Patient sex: M
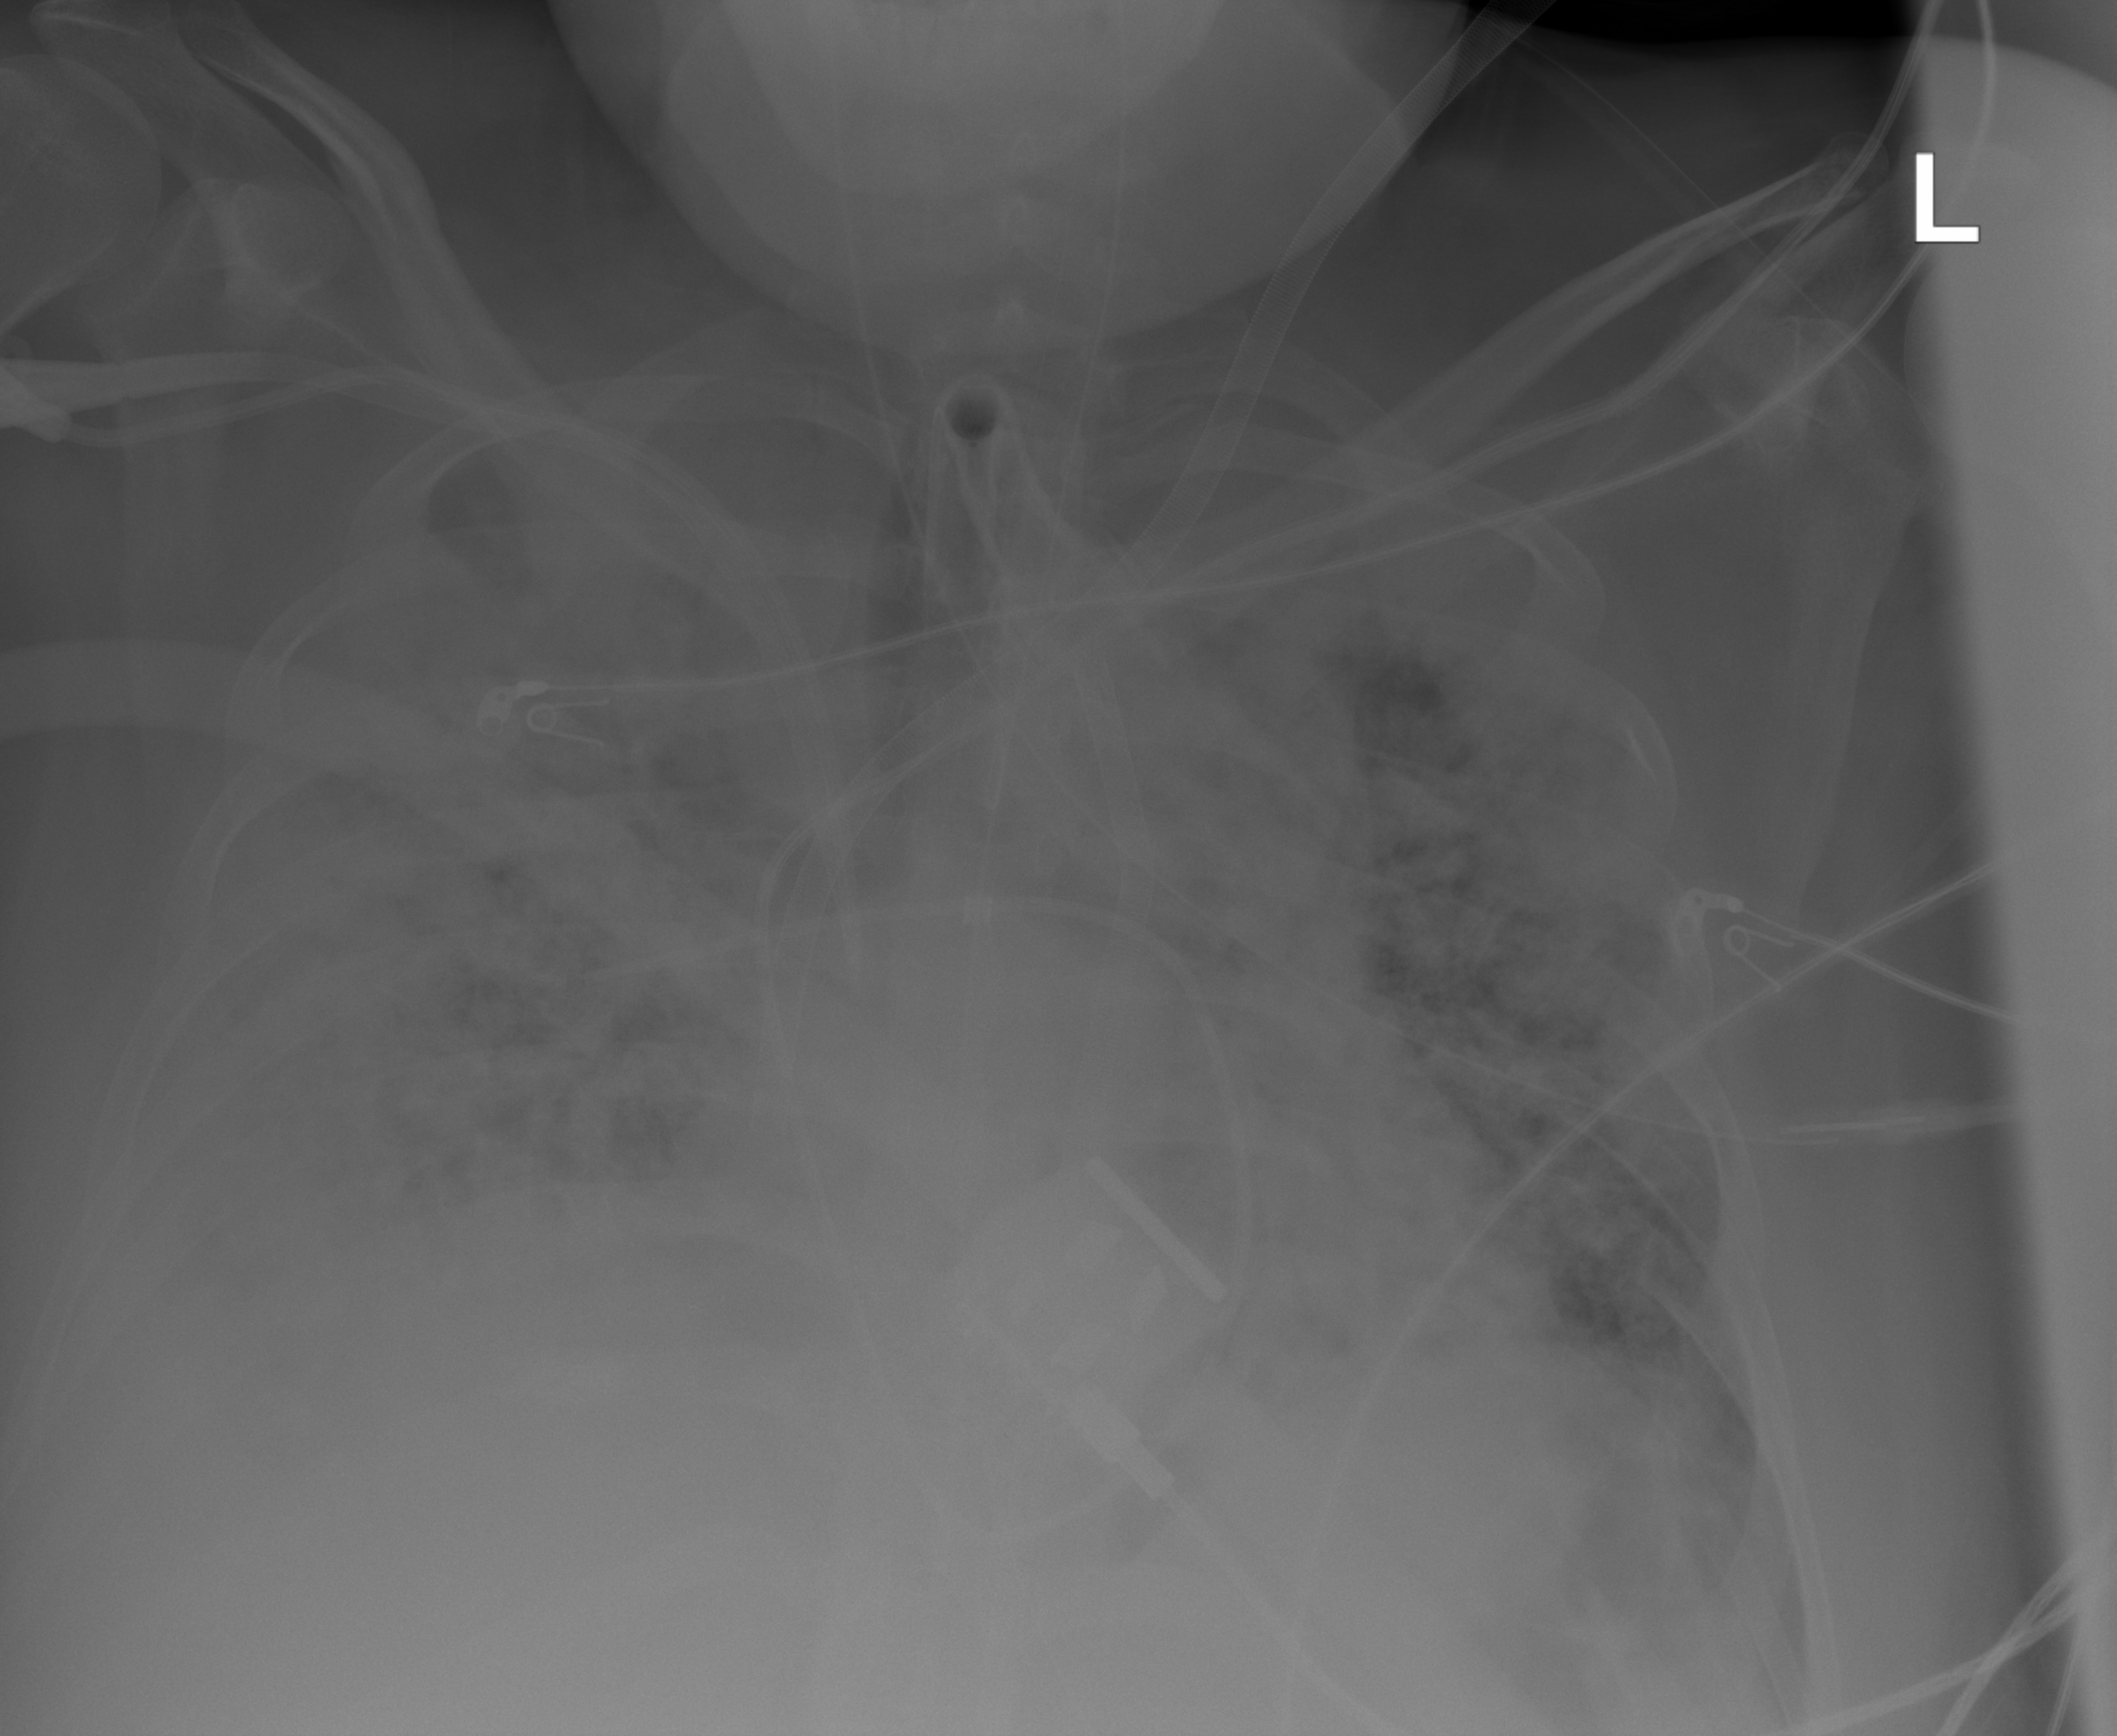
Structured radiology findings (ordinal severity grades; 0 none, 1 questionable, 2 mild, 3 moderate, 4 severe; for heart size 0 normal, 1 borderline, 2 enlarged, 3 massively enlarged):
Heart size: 0
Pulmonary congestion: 2
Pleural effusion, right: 1
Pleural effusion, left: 1
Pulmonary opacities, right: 4
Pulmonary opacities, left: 4
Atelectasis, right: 4
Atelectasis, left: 4